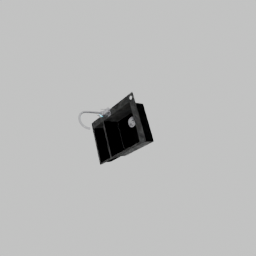
Label: appliances